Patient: sex F, age 27
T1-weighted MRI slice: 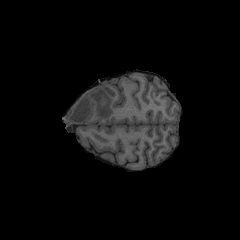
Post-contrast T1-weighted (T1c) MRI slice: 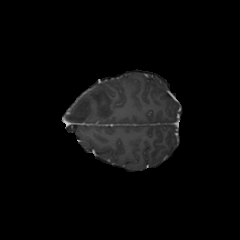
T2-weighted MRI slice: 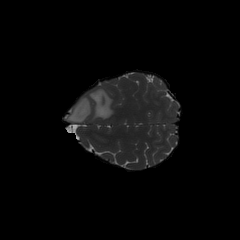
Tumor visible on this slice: yes
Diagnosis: Astrocytoma, IDH-mutant
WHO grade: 4